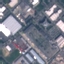
Label: Industrial